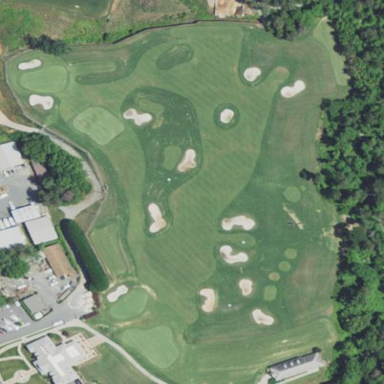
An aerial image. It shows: Golf course.